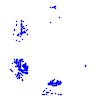
Particle: proton